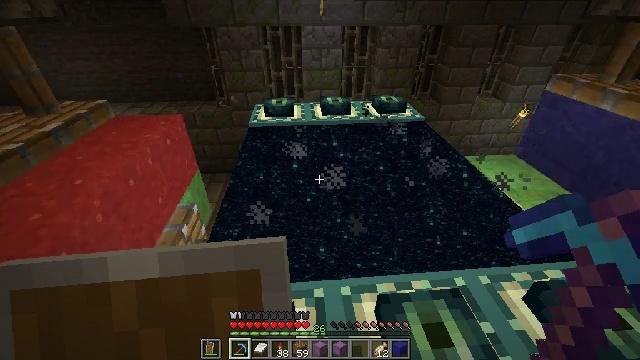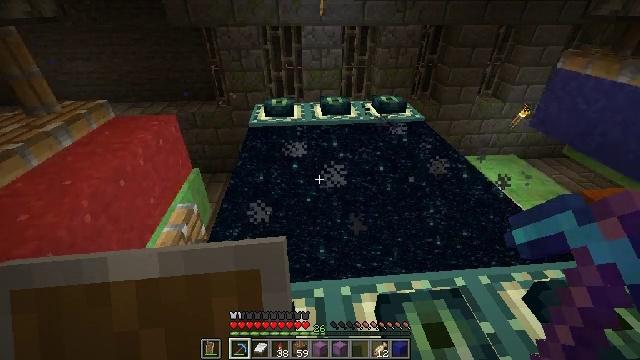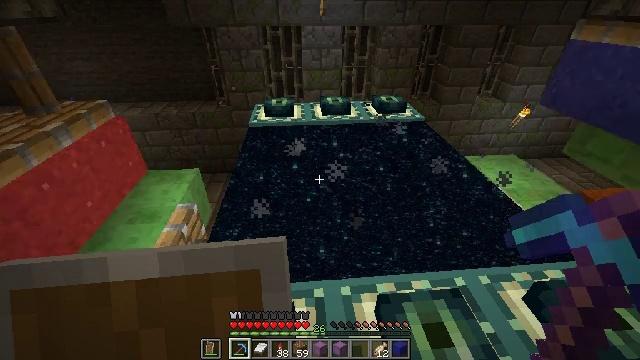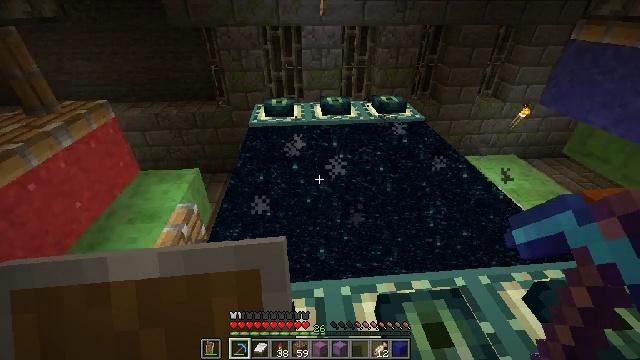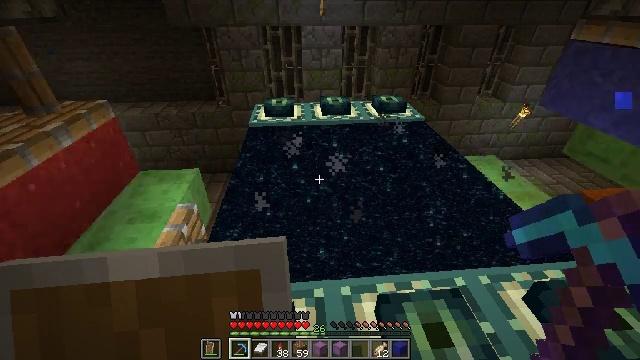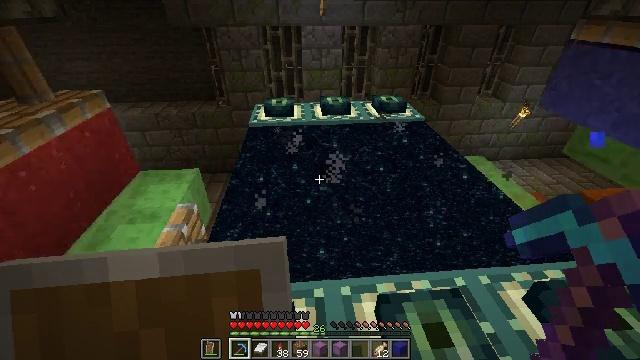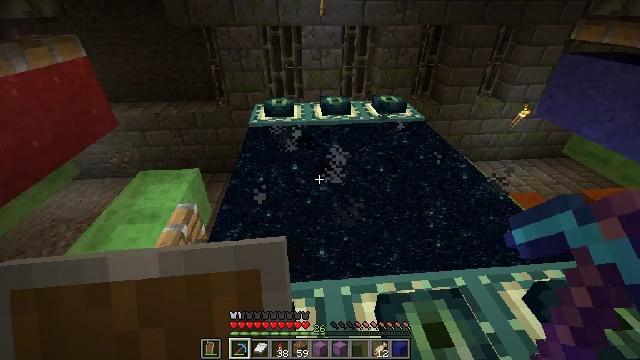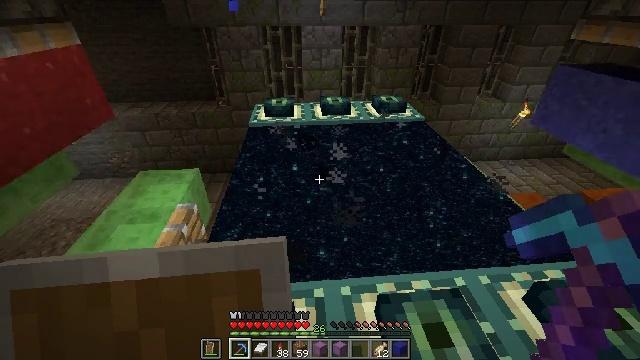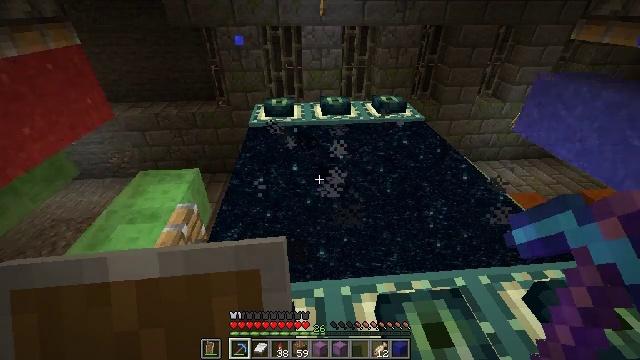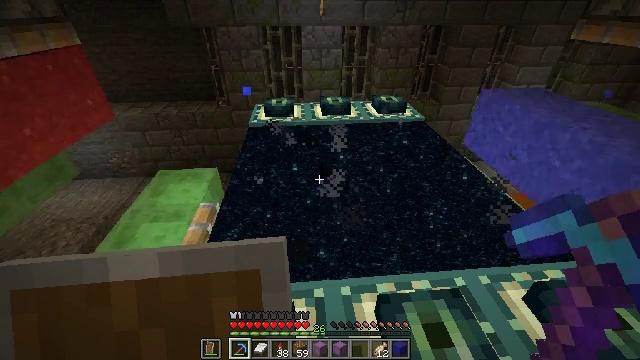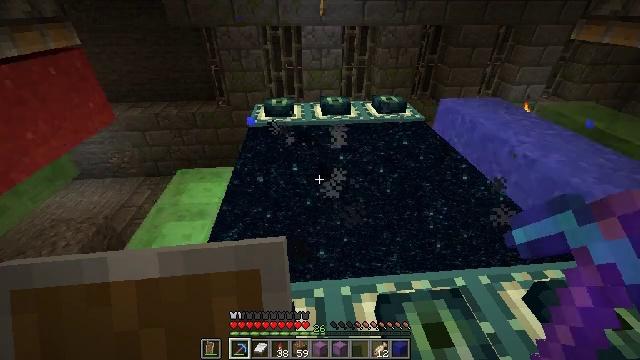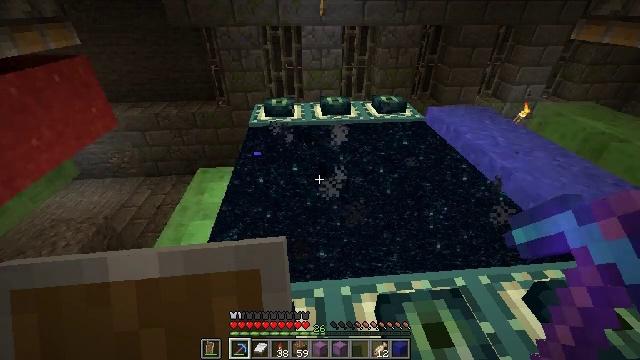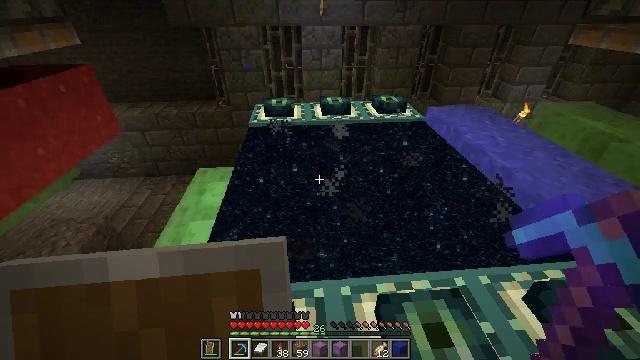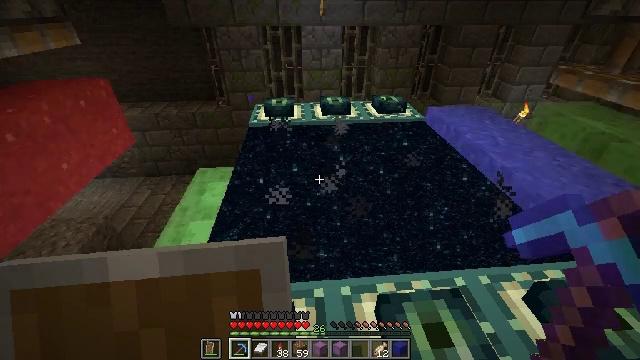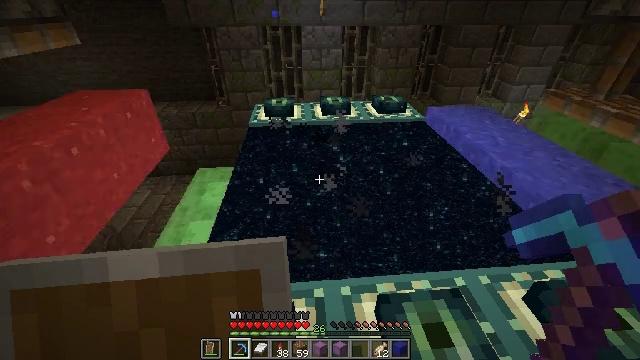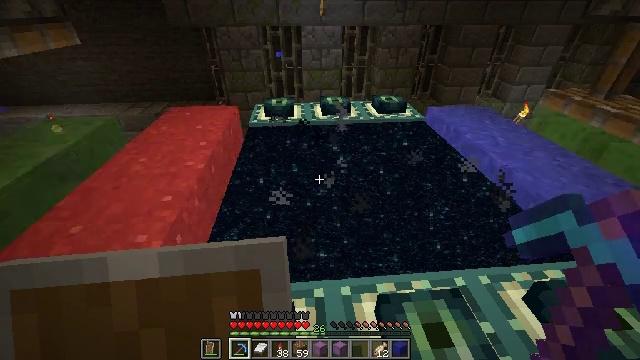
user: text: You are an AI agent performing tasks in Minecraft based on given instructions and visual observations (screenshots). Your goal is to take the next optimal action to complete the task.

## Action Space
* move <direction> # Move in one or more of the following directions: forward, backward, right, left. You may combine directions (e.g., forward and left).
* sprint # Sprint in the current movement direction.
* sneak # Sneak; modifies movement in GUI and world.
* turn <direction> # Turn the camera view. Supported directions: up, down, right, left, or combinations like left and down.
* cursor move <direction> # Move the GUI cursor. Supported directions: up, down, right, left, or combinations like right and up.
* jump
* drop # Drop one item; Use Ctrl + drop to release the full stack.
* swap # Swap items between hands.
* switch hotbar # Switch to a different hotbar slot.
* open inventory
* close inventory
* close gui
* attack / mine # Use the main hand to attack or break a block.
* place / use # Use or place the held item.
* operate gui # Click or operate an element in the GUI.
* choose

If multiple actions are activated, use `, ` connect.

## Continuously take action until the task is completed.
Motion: motion action
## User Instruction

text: Mine the blue concrete powder block.
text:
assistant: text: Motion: no_op
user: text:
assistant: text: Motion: no_op
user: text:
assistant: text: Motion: no_op
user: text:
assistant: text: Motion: no_op
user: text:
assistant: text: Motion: no_op
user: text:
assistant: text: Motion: no_op
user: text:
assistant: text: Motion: no_op
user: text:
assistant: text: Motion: no_op
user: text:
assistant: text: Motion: no_op
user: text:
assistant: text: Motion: no_op
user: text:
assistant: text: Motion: no_op
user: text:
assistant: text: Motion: no_op
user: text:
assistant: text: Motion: no_op
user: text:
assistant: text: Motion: no_op
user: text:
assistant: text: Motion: no_op
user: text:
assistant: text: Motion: no_op
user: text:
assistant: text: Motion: no_op
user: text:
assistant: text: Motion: no_op
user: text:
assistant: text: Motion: no_op
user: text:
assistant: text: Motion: no_op
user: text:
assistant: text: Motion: no_op
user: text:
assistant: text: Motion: no_op
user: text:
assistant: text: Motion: no_op
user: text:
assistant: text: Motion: no_op
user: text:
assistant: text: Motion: no_op
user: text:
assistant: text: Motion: no_op
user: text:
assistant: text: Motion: no_op
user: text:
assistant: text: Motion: no_op
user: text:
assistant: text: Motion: no_op
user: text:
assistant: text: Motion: no_op